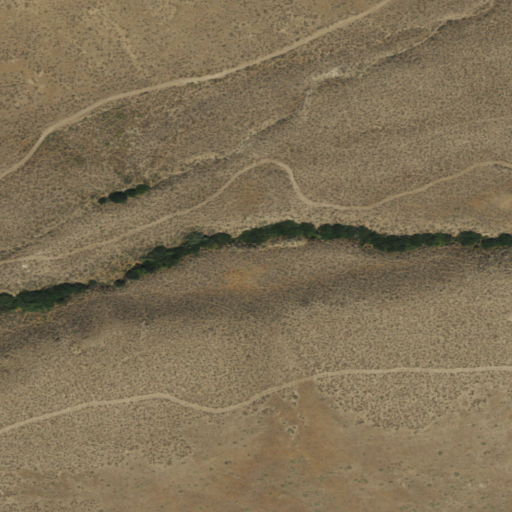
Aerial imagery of valley in Nevada named Indian Canyon containing shrub and grassland